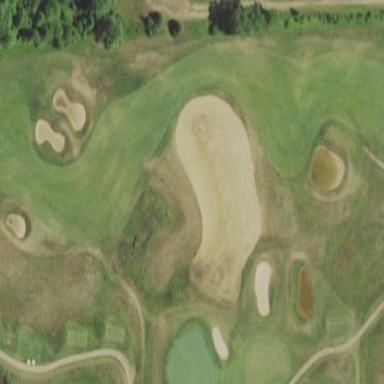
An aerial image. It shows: Rough golf area on lush grassland.